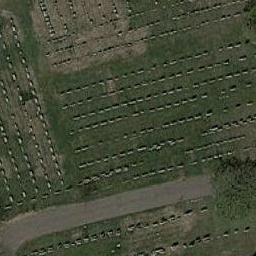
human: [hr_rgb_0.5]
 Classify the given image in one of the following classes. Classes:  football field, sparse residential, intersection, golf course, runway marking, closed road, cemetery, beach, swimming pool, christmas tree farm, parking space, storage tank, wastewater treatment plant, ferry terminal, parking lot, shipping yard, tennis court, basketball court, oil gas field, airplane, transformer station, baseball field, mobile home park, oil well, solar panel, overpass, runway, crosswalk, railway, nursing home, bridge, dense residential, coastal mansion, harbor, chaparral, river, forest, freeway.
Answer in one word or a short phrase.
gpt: cemetery